Question: I am able to produce a cumulative histogram as below. Using mtcars as an example, each car has a certain number of carburetors. For each quantity of carburetors (x axis), the plot shows the number of cars with that many carburetors. I would like to produce a plot which shows the number of cars with that many carburetors.
<URL>
Thanks!
'''
mtcars %>%
ggplot(aes(carb)) +
geom_histogram(aes(y = cumsum(..count..)))
'''

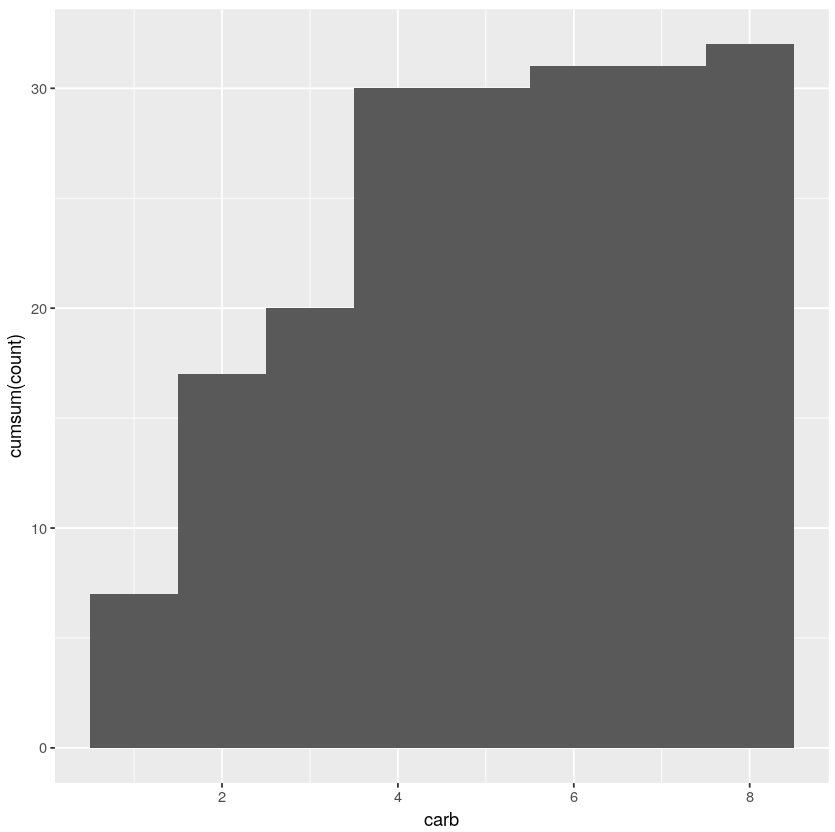
Answer: 'stat_ecdf()' is a good starting point for this visualization but there are a few modifications we need to make.
1. In a CDF, y represents the probability density of values less than a given value of x. Since you're looking for the density of values greater than x, we can instead invert the output. For this we make use of the special internal variables computed by ggplot(). These used to be accessed through .. or stat() nomenclature (e.g. ..y.. or stat(y)). Now the preferred nomenclature is after_stat() (also described in this and this blog posts). So the final code specifies this inversion inside the aes() of stat_ecdf() by setting y = 1 - after_stat(y) meaning, "once you've calculated the y value with the stat, subtract that value from 1 before returning for plotting".
2. You want to see actual count rather than probability density. For this, one easy option is to use a second axis where you specify this transformation by simply multiplying by the number of observations. To facilitate this I calculate this value outside of the ggplot() call because it's cumbersome to access this value within ggplot.
3. Since you are asking for a value of y that is the count of observations with a value greater than or equal to x, we need to shift the default output of stat_ecdf(). Here, I do this by simply specifying aes(carb + 1). I show both versions below for comparison.
Note: I'm showing the points with the line to help illustrate the actual 'y' value at each 'x' since the 'geom = "step"' (the default 'geom' of 'stat_ecdf()') somewhat obscures it.
'''
library(tidyverse)
n <- nrow(mtcars)
mtcars %>%
ggplot(aes(carb)) +
stat_ecdf(aes(y = (1 - after_stat(y))), geom = "point") +
stat_ecdf(aes(y = (1 - after_stat(y))), geom = "step") +
scale_y_continuous("Density", position = "right",
sec.axis = sec_axis(name = "Count", trans = ~.x*n)) +
scale_x_continuous(limits = c(0, NA), breaks = 0:8) +
ggtitle("y = count with carb > x")
'''

'''
mtcars %>%
ggplot(aes(carb + 1)) +
stat_ecdf(aes(y = (1 - after_stat(y))), geom = "point") +
stat_ecdf(aes(y = (1 - after_stat(y))), geom = "step") +
scale_y_continuous("Density", position = "right",
sec.axis = sec_axis(name = "Count", trans = ~.x*n)) +
scale_x_continuous(limits = c(0, NA), breaks = 0:9) +
ggtitle("y = count with carb >= x")
'''

<URL>